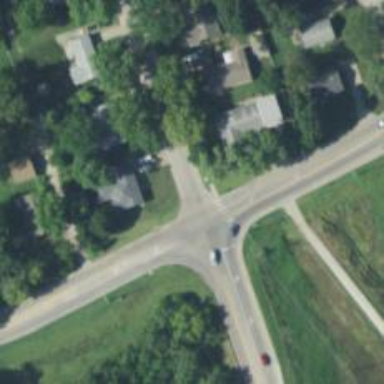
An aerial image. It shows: Road with stop sign.